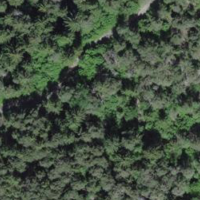
EUNIS habitat code: 43
Species observed at this site:
Veronica chamaedrys